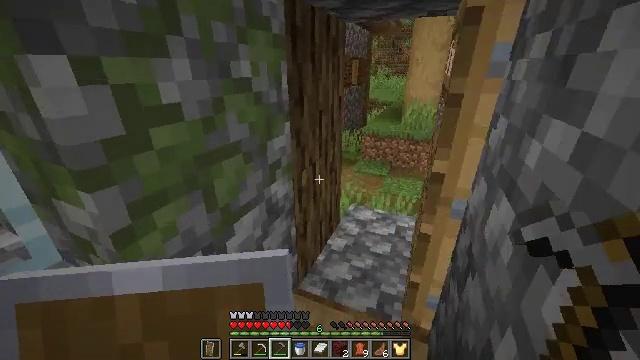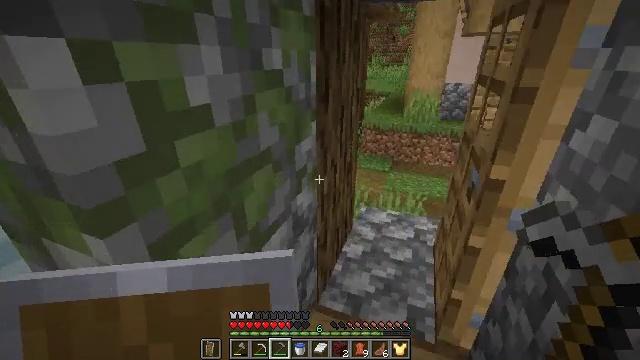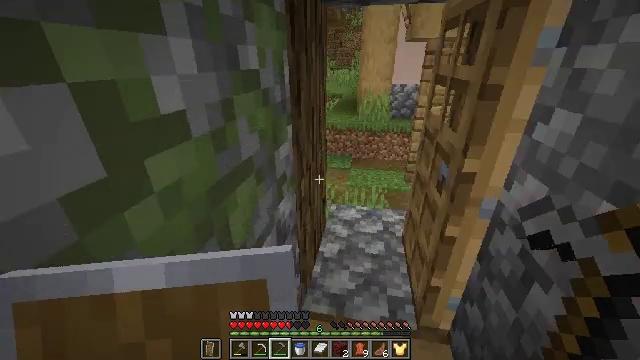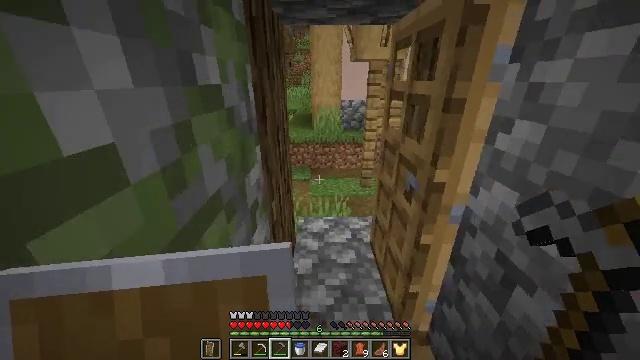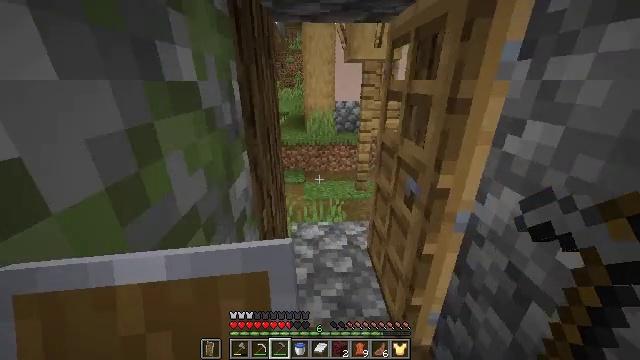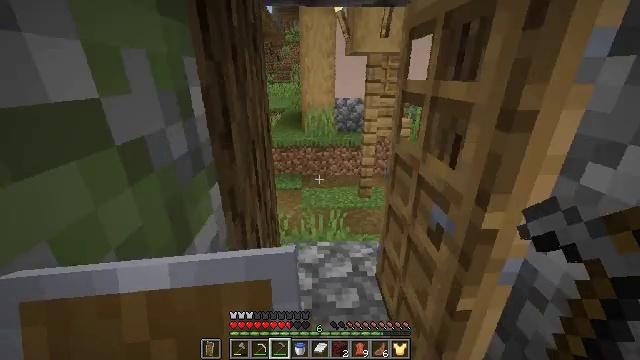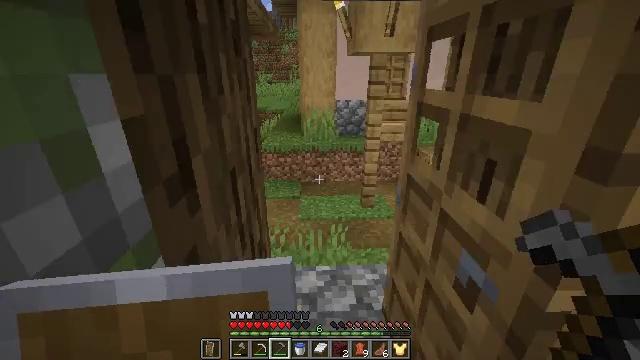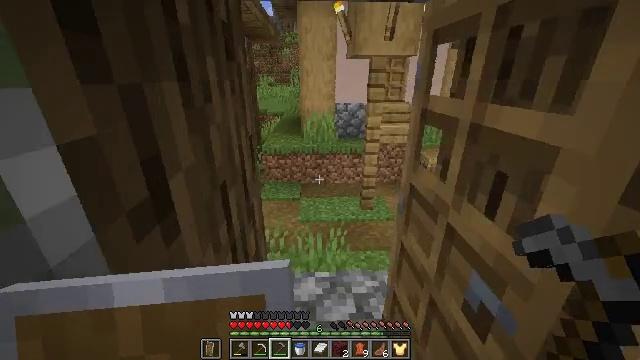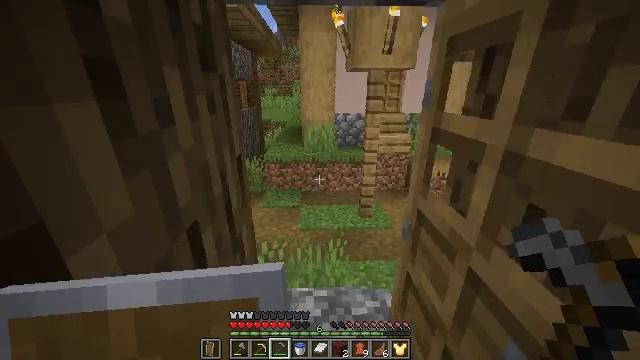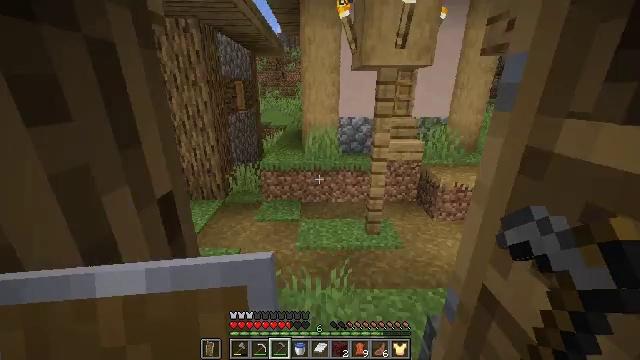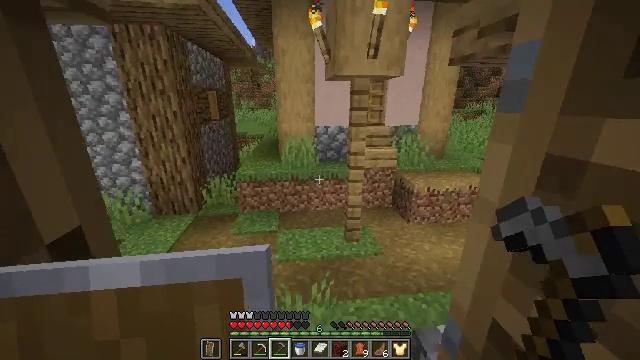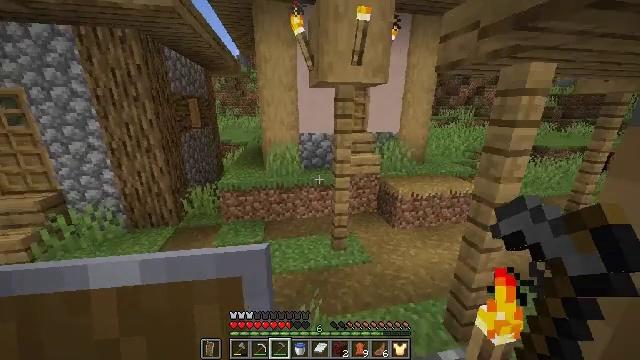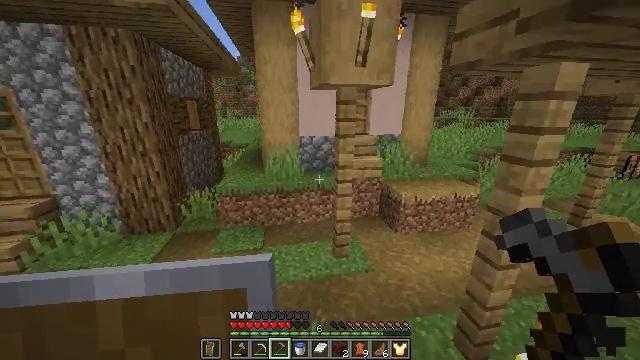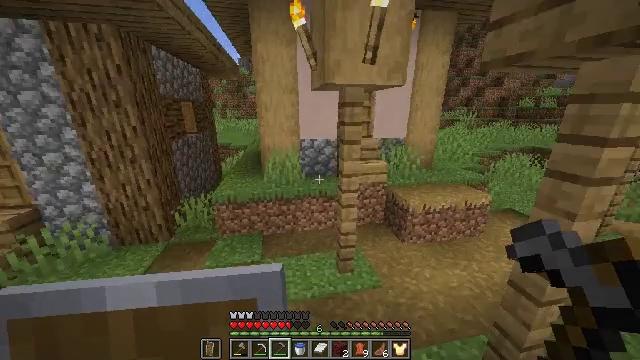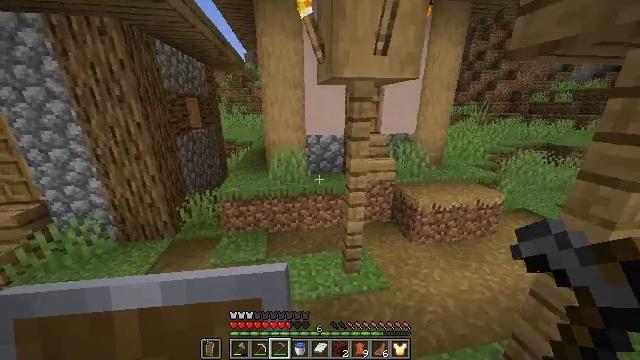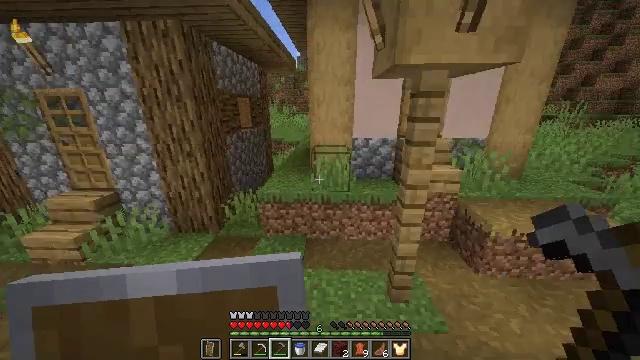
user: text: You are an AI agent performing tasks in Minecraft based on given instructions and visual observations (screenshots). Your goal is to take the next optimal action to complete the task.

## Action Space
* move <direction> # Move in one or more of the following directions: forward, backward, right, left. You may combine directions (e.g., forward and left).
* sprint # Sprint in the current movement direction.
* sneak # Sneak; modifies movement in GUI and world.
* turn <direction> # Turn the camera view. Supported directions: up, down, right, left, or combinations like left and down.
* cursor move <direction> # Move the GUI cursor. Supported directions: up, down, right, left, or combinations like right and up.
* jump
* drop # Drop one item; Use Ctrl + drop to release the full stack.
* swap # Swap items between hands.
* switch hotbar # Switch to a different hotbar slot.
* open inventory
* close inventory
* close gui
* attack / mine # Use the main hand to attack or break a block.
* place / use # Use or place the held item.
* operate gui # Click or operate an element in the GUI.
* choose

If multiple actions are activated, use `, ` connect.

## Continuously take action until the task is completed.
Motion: motion action
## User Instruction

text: Collect a hay block for crafting.
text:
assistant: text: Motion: move forward and move left, sprint, turn right and down
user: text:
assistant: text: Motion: move forward and move left, sprint, turn right
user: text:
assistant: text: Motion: move forward and move left, sprint, turn right and up
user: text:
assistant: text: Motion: move forward and move left, sprint, turn right
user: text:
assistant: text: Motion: move forward, sprint
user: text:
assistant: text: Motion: move forward, sprint
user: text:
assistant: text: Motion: move forward, sprint
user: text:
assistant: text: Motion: move forward, sprint, turn up
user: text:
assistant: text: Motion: move forward, sprint
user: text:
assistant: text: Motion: move forward, sprint, turn right and up
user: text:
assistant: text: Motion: move forward, sprint, turn right and up
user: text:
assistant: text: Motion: move forward, sprint
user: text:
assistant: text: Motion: move forward, sprint
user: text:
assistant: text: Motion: move forward, sprint, turn left and down
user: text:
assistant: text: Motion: move forward, sprint, turn left
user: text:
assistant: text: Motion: move forward, sprint, turn left
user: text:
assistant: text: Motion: move forward, sprint, turn left and down
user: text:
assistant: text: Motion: move forward, sprint, turn left
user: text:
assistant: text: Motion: move forward, sprint, turn left
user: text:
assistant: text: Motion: move forward, sprint, turn left and up
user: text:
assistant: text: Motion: move forward, sprint, turn left
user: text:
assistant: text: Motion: move forward, sprint
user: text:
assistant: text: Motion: move forward, sprint
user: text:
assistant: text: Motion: move forward, sprint
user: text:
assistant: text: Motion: move forward, sprint, turn left
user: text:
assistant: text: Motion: move forward, sprint, turn left and up
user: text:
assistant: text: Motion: move forward, sprint, turn left
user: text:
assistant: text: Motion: move forward, sprint, turn left
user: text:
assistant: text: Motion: move forward, sprint
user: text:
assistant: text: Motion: move forward, sprint